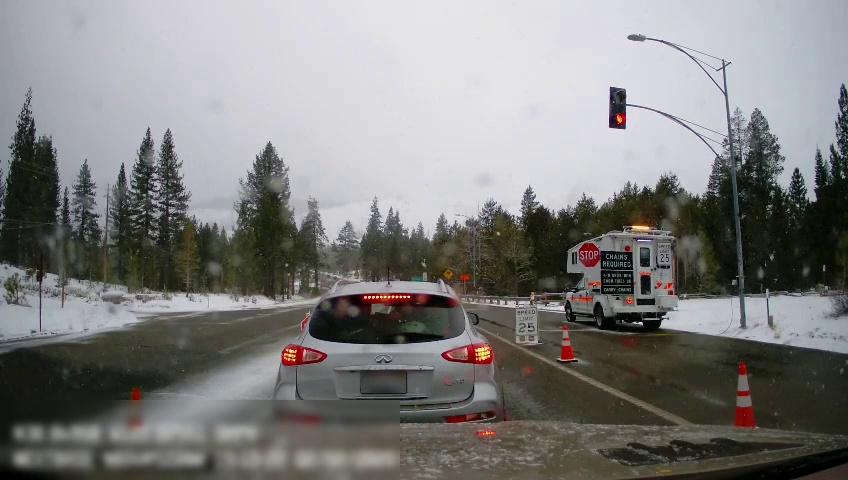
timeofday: Day
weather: Snowy
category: Drivable Space
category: Vehicles | Truck
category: Vehicles | SUV
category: Lanes | Alternate Lane
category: Traffic | Lights
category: Traffic | Signs
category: Traffic | Signs
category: Traffic | Signs
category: Traffic | Signs
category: Traffic | Signs
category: Traffic | Signs
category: Traffic | Signs
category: Traffic | Signs
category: Traffic | Signs